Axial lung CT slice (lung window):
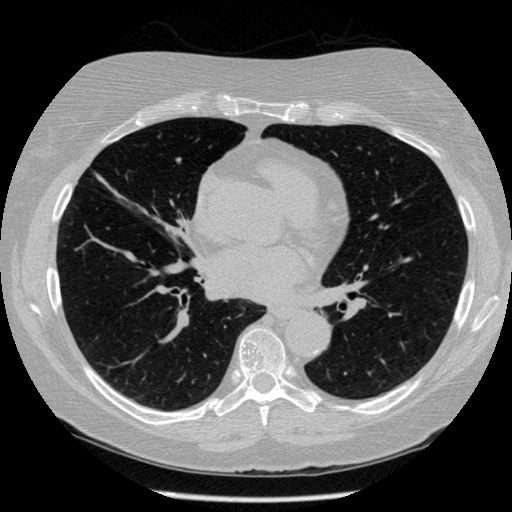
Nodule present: no